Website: macys
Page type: billing-address
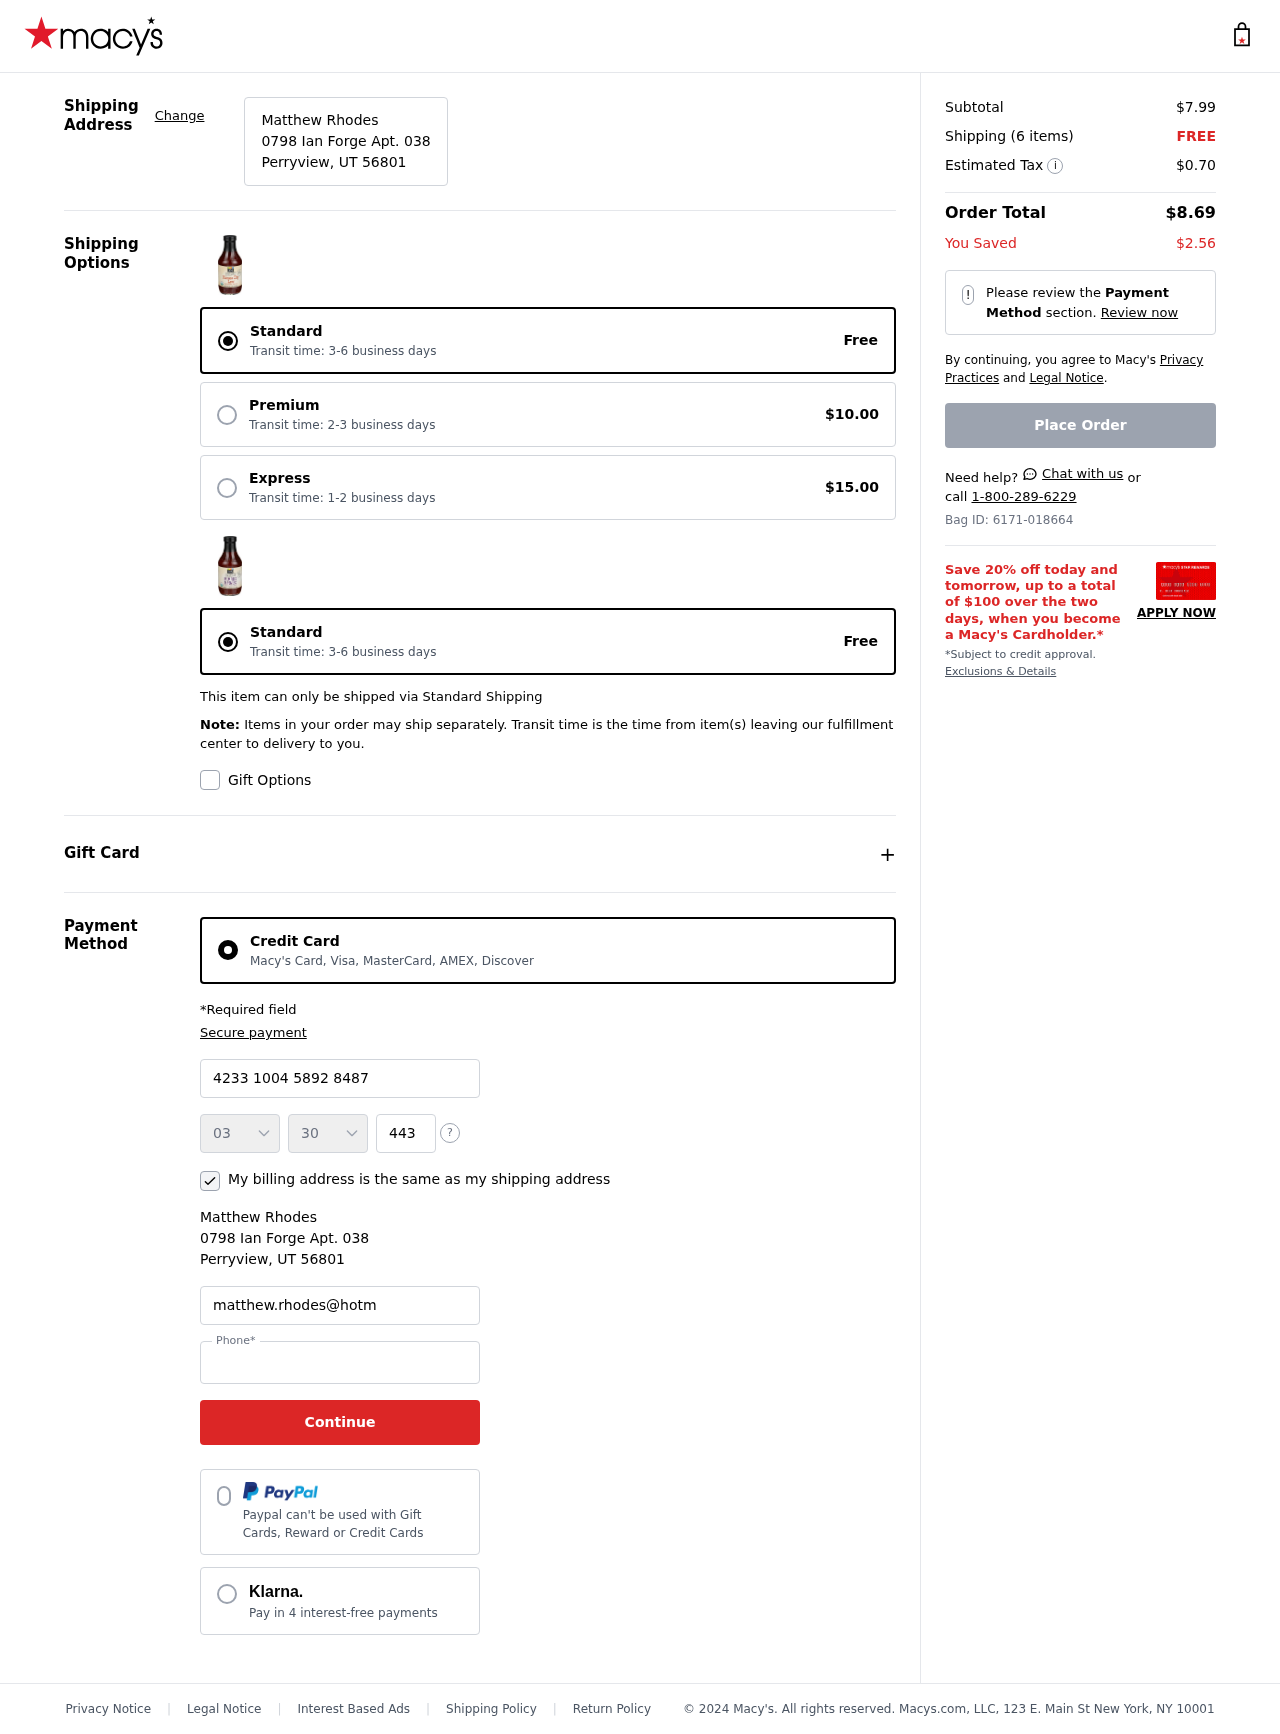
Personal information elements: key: PII_CARD_CVV
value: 443
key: PII_CARD_EXPIRY_MONTH
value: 03
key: PII_CARD_EXPIRY_YEAR
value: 30
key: PII_CARD_NUMBER
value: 4233 1004 5892 8487
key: PII_CITY_STATE_ZIP
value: Perryview, UT 56801
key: PII_EMAIL
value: matthew.rhodes@hotmail.com
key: PII_FULLNAME
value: Matthew Rhodes
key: PII_PHONE
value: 9038933888
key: PII_STREET
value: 0798 Ian Forge Apt. 038
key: PII_FULLNAME2
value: Matthew Rhodes
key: PII_CITY
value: Perryview
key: PII_STATE_ABBR
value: UT
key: PII_POSTCODE
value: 56801
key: PII_POSTCODE_FULL
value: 56801
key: PII_CITY_STATE
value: Perryview, UT
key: PII_POSTCODE_NUMERIC
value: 56801
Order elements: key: ORDER_SUBTOTAL
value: $7.99
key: ORDER_NUM_ITEMS
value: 6
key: ORDER_SHIPPING_COST
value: FREE
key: ORDER_TAX
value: $0.70
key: ORDER_TOTAL
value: $8.69
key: ORDER_SAVINGS
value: $2.56
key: ORDER_ID
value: Bag ID: 6171-018664